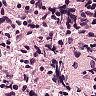
Metastatic tissue present: no